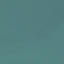
Label: SeaLake